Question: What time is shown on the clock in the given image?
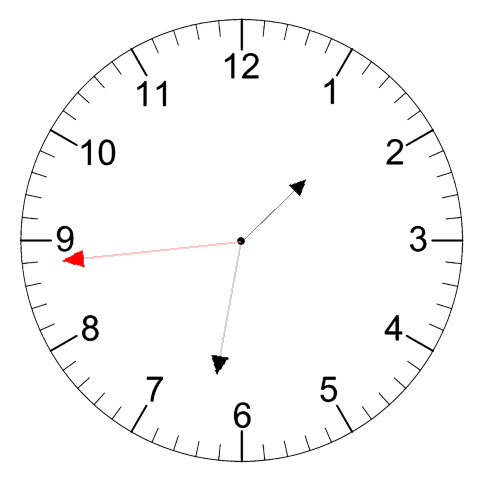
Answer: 01:31:44